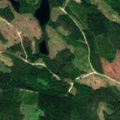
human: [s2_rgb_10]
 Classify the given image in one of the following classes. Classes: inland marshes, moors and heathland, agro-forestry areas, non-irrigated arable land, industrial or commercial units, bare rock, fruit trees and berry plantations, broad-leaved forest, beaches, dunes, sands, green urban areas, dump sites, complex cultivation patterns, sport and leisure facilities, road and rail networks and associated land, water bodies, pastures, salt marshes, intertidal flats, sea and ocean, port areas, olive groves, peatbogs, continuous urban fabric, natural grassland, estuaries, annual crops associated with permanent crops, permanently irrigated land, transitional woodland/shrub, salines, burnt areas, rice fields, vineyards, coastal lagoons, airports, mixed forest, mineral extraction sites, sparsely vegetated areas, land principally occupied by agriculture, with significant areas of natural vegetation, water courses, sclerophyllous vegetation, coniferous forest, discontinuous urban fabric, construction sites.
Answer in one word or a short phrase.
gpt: coniferous forest, mixed forest, transitional woodland/shrub